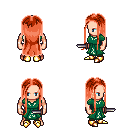
a pixel art fantasy rpg character, male body template, human, light skin, sash dress, teal pants, red extra-long hairstyle, gold boots, dagger, four views (front, back, left, right), 2x2 character sprite sheet, small pixel art, hard edges, no anti-aliasing